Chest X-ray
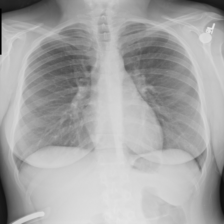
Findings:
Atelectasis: negative
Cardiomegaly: negative
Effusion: negative
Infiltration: negative
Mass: negative
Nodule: negative
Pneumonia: negative
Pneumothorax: negative
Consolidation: negative
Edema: negative
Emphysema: negative
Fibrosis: negative
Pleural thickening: negative
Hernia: negative